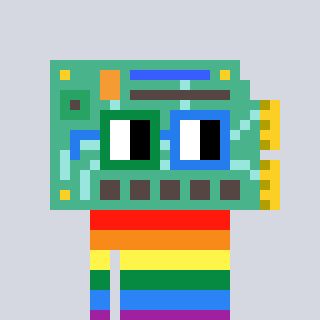
a pixel art character with square green and blue glasses, a chipboard-shaped head and a red-colored body on a cool background